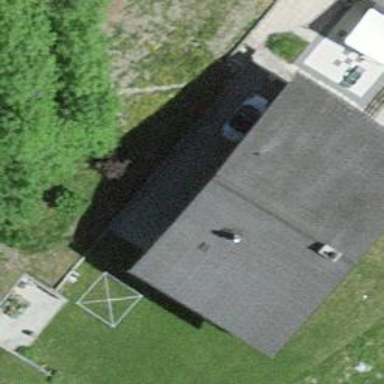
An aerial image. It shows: Simple and straightforward house.